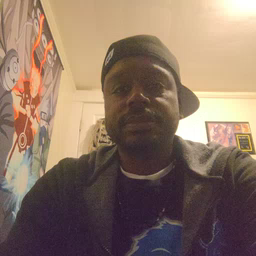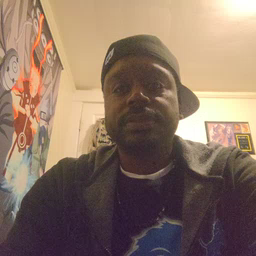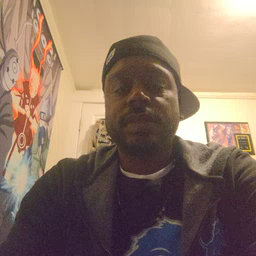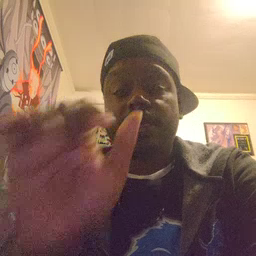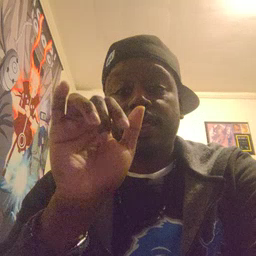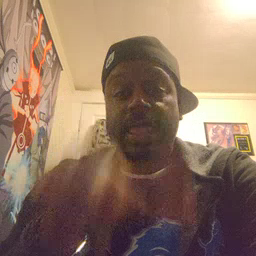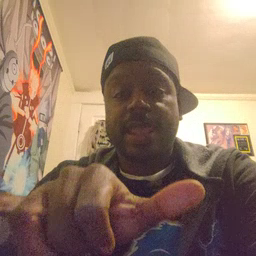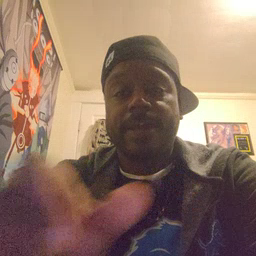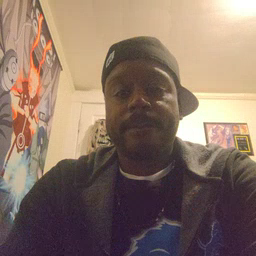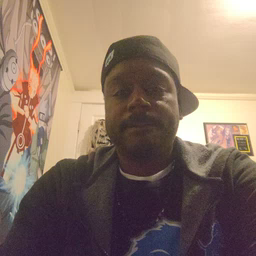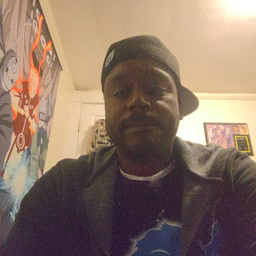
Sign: that